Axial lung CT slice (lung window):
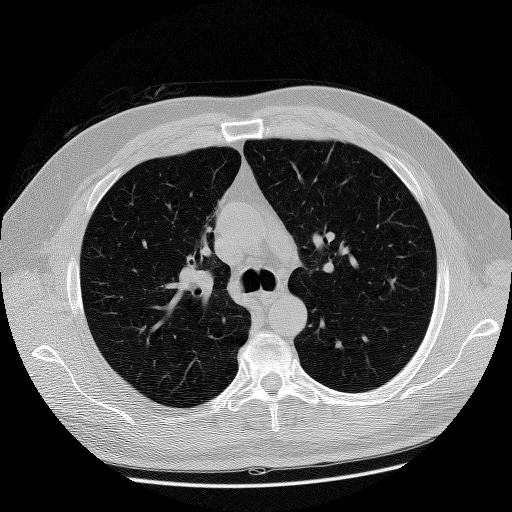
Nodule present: no